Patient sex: F
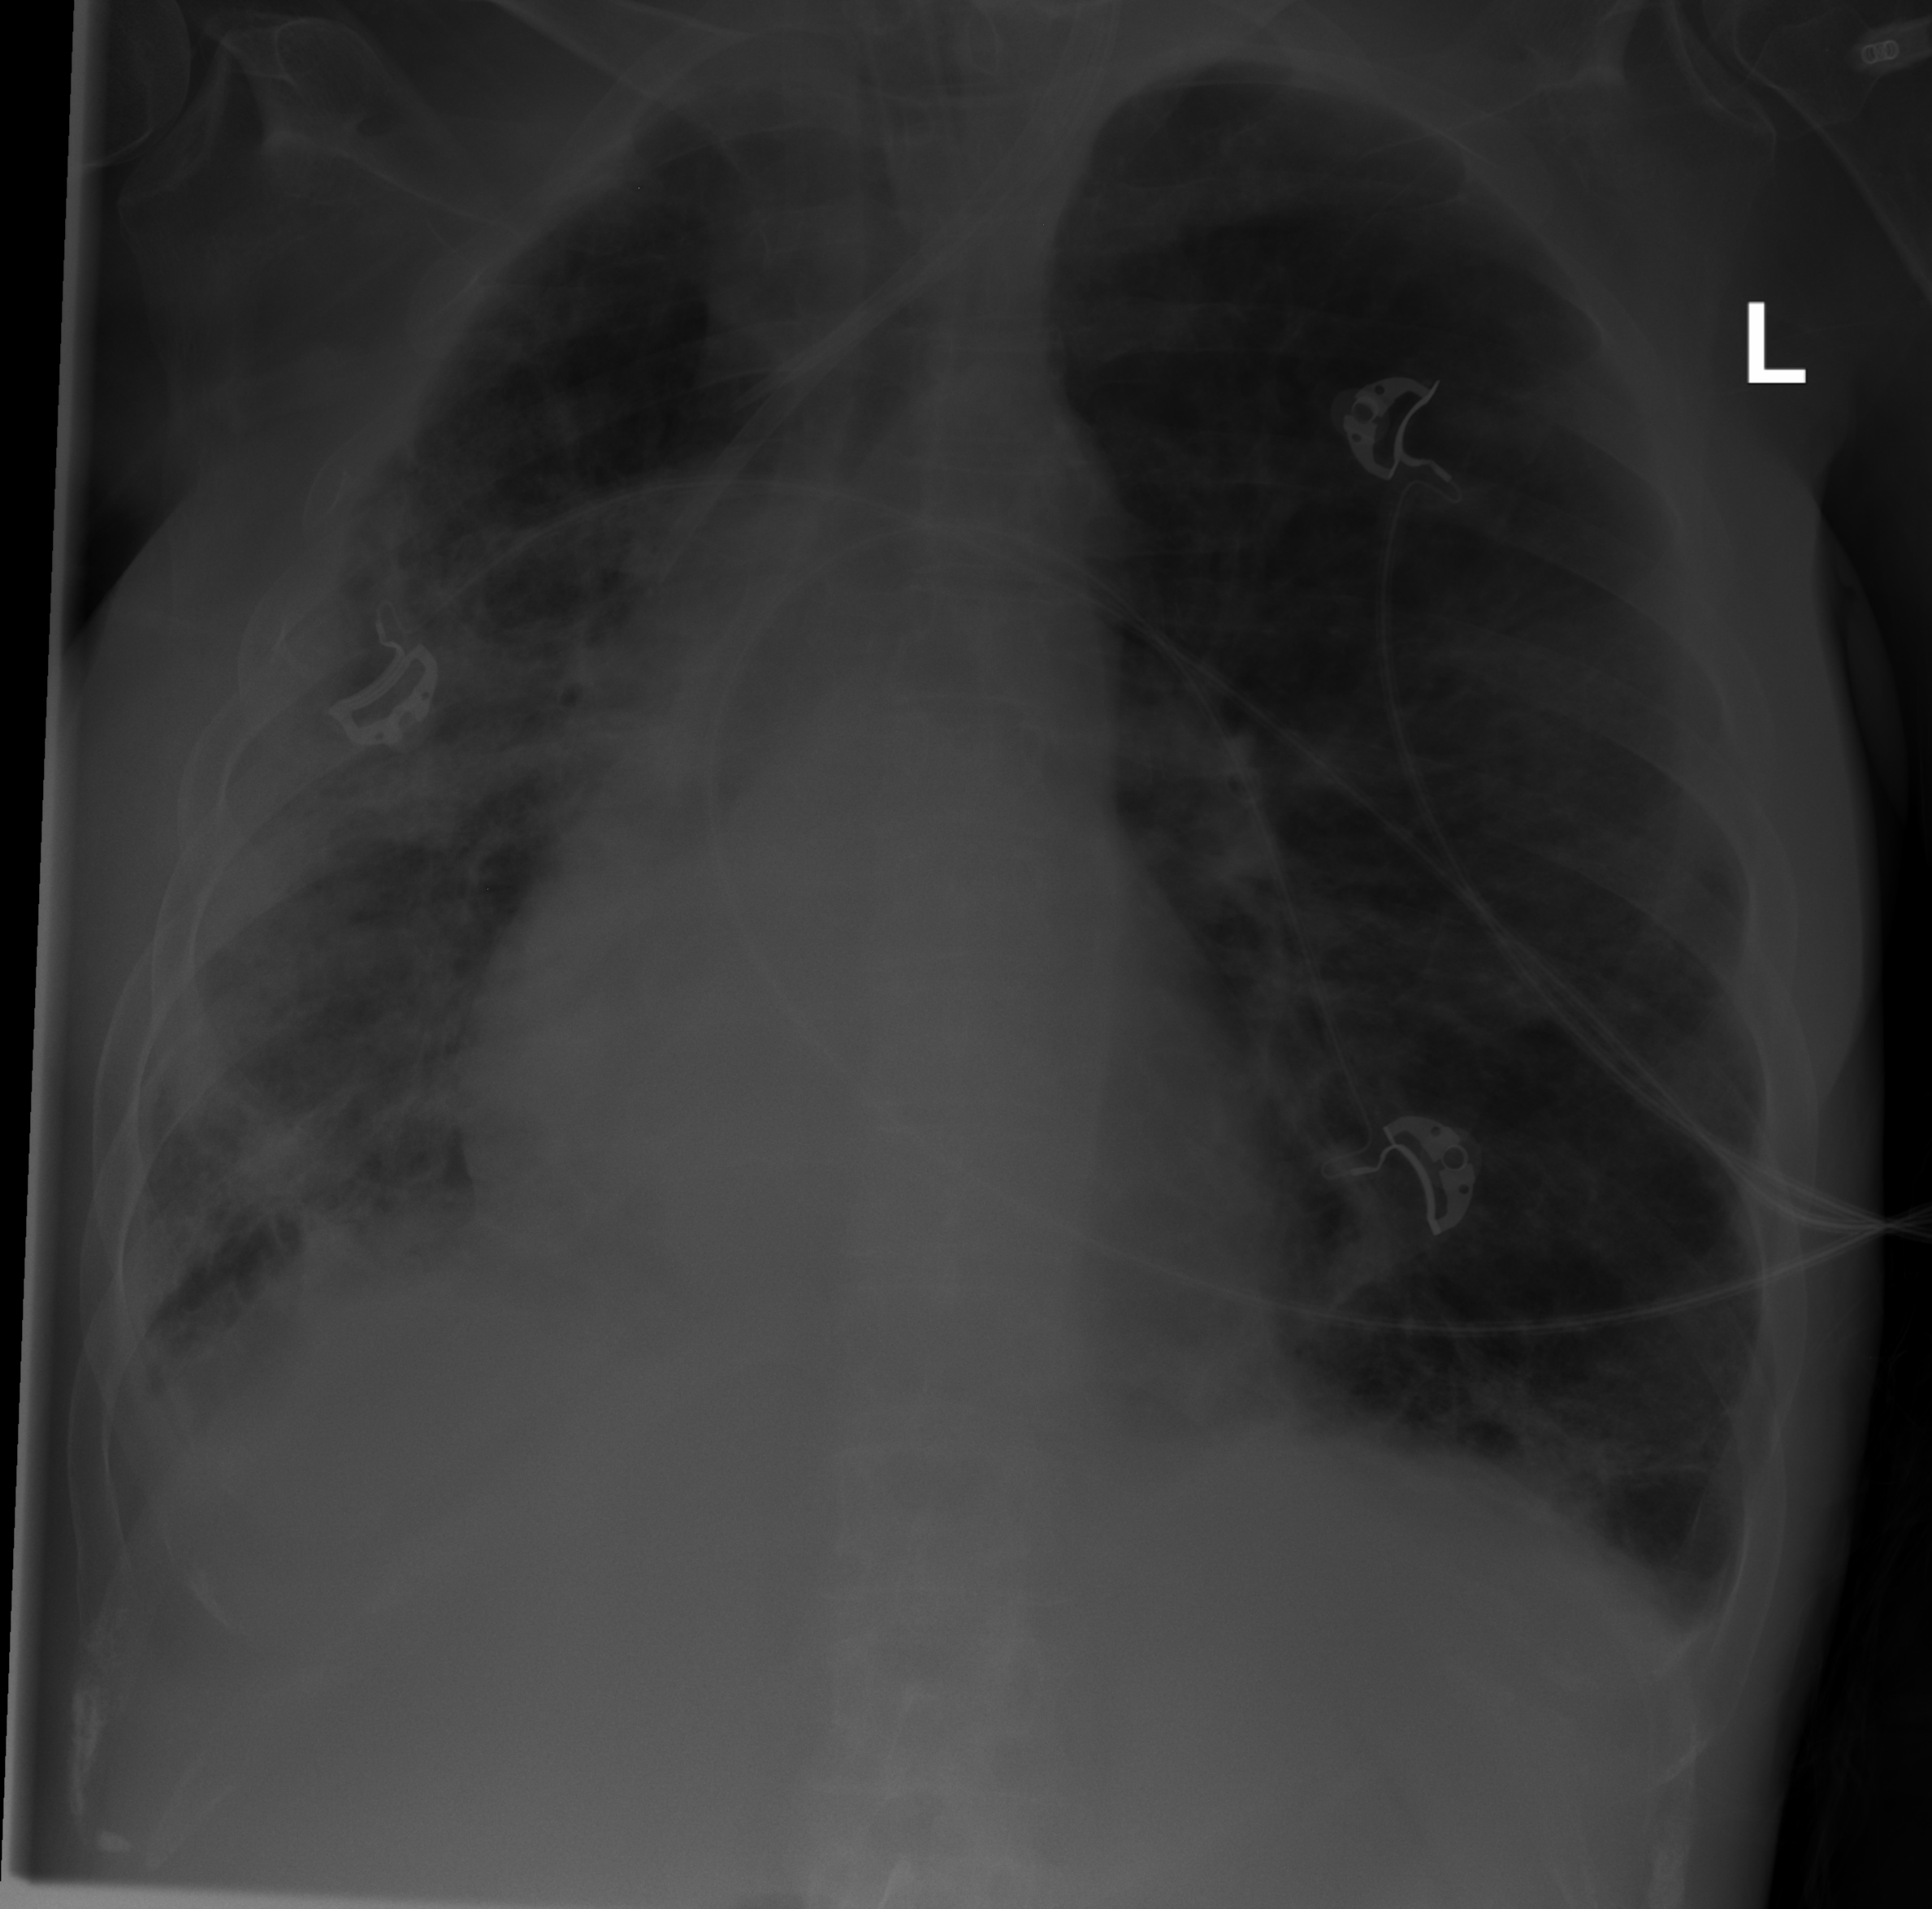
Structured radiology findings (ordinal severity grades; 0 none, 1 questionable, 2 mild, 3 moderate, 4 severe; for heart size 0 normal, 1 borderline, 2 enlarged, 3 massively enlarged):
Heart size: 0
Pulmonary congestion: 0
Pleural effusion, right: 2
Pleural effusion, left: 2
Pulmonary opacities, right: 1
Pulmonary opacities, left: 0
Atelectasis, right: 3
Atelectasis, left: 2